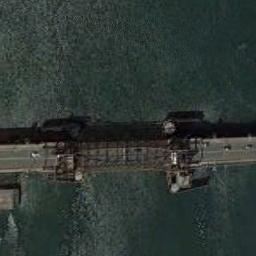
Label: bridge